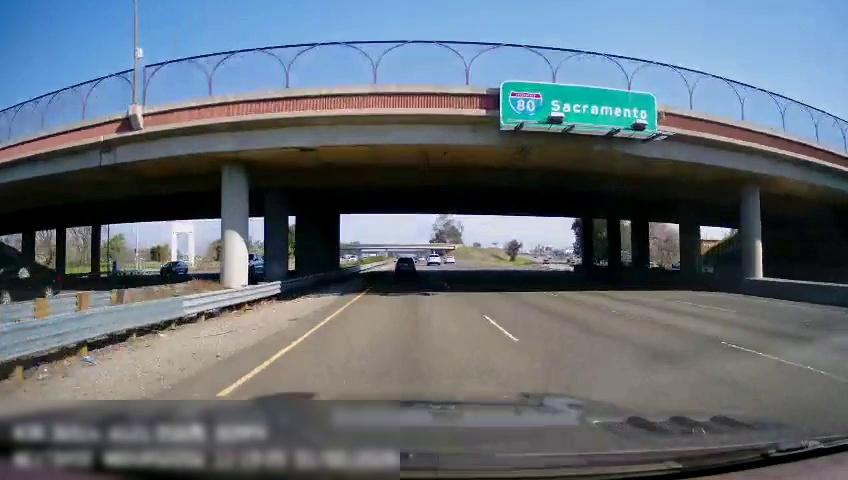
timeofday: Day
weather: Sunny
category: Drivable Space
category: Drivable Space
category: Vehicles | Car
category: Vehicles | SUV
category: Vehicles | SUV
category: Vehicles | SUV
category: Vehicles | Car
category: Lanes | Current Lane
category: Lanes | Current Lane
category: Lanes | Alternate Lane
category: Traffic | Lights
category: Traffic | Lights
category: Traffic | Signs